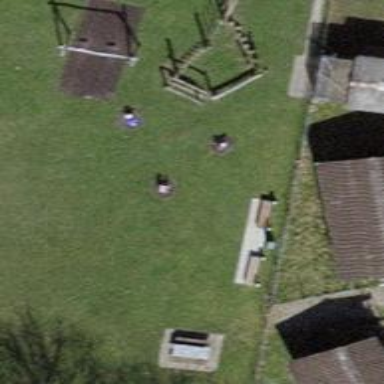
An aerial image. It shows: Playground with springy equipment.